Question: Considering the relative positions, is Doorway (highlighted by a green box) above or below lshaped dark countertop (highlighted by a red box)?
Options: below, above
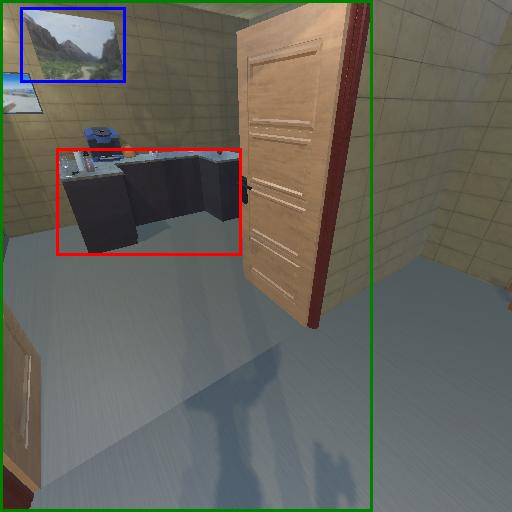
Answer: below